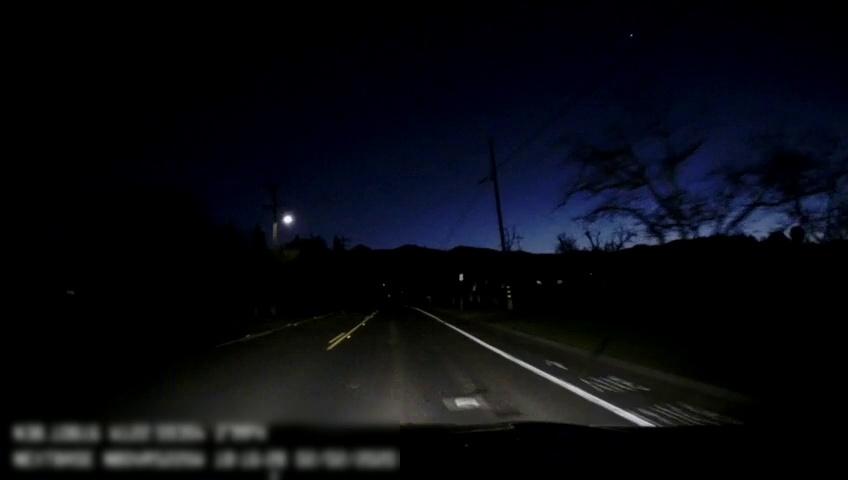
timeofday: Night
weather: Other
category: Drivable Space
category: Lanes | Alternate Lane
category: Lanes | Alternate Lane
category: Lanes | Current Lane